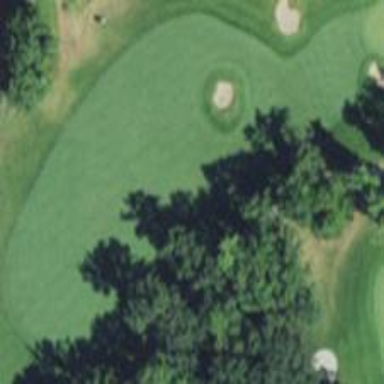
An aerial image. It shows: Grassy area designated as golf fairway.